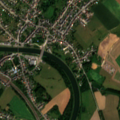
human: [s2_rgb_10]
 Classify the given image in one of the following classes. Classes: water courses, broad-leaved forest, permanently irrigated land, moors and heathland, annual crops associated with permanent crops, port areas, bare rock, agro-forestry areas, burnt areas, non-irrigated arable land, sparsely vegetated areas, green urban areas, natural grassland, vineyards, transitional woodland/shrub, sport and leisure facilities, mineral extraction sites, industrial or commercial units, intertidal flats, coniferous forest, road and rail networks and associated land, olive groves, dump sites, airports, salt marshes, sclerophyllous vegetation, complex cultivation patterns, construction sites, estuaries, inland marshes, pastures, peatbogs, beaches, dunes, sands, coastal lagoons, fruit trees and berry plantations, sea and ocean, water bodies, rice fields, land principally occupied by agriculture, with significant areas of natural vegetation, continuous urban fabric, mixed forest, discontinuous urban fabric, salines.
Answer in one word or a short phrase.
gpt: discontinuous urban fabric, industrial or commercial units, non-irrigated arable land, complex cultivation patterns, land principally occupied by agriculture, with significant areas of natural vegetation, moors and heathland